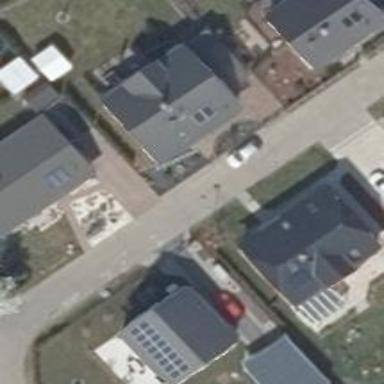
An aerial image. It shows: Residential road.